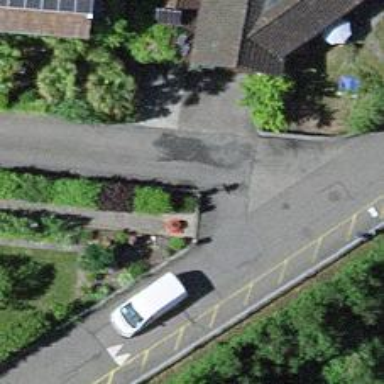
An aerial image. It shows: Residential road with asphalt surface and no sidewalks.